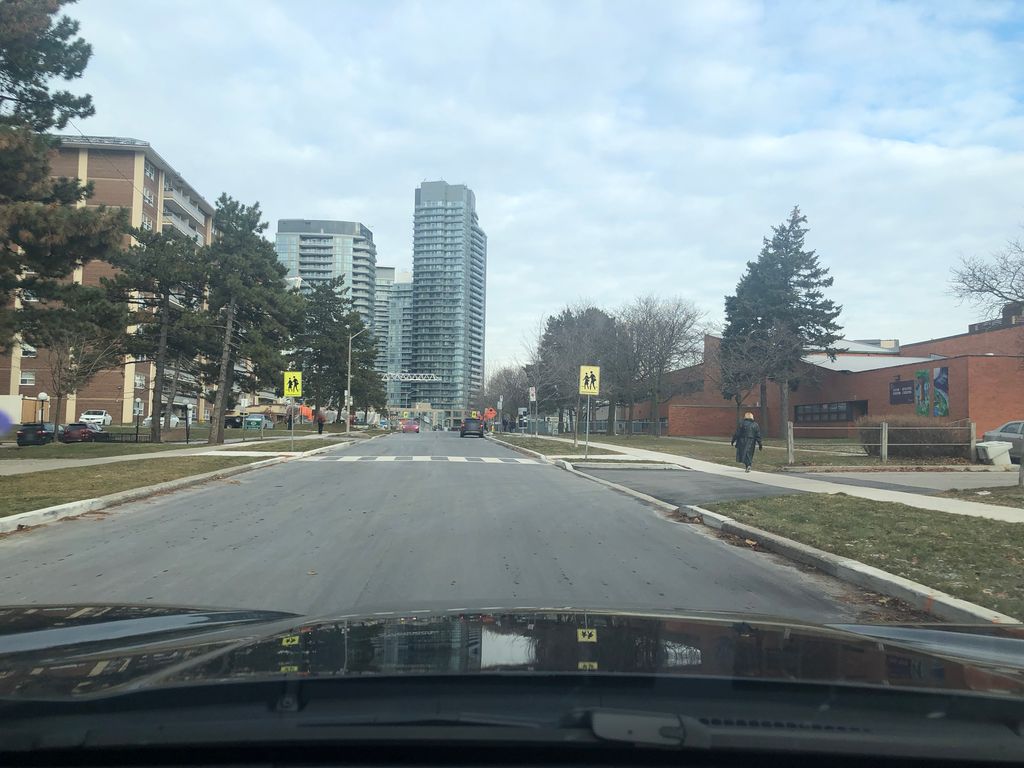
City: toronto